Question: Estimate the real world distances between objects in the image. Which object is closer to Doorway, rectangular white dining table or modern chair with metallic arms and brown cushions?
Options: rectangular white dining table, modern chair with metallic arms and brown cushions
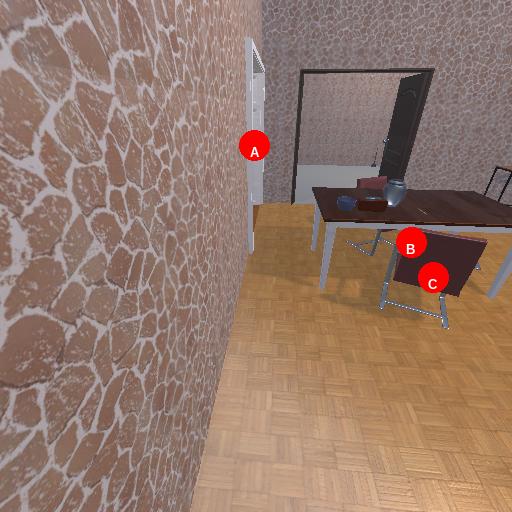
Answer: rectangular white dining table